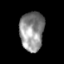
Tissue: skin
Cell type: Epithelial cells
Senescence score: 0.2348
Nuclear area (px): 929
Mean DAPI intensity: 142.813